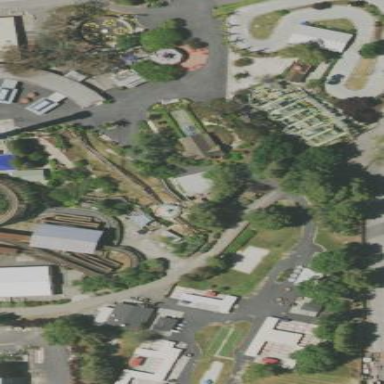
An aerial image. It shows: Amusement ride.